Question: I'm wanting to create a background style in xaml, that is similar to the image below, how could I do this?

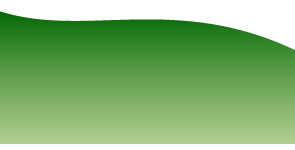
Answer: If the object you want to put this background on is a border or a grid, you can just add a 'Path' object behind the rest of your content in that control:
'''
<Border Width="100" Height="50">
<Path Data="m0,0 L 0 50 L 100 50 L 100 30 C 70 0 30 25 0 0">
<Path.Fill>
<LinearGradientBrush StartPoint="0.5,0" EndPoint="0.5,1">
<GradientStop Offset="0.3" Color="Green"/>
<GradientStop Offset="1" Color="#FF99bb99"/>
</LinearGradientBrush>
</Path.Fill>
</Path>
</Border>
'''